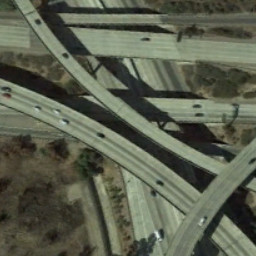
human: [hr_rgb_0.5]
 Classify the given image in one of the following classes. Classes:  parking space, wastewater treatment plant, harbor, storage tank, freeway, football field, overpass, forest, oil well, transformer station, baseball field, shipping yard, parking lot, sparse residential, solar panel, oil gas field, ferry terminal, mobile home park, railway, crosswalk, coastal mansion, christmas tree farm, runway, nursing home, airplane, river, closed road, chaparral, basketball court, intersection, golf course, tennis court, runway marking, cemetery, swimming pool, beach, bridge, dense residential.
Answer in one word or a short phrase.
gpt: overpass